Interaction volume radius: 10 \u00c5
Interaction volume height: 10 \u00c5
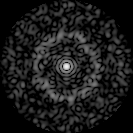
Disorder parameter: 0.8401